【题型】解答题　【知识点】平面几何　【难度】medium
在有毒、缺氧或浓烟等危险环境开展侦查、搜救是消防救援的核心工作之一，救援人员常面临人身安全威胁，关键时刻可靠可靠——消防机器狗，它能深入室内高危区，打通室内外壁垒进行救援，搭载的远距离通讯模块，可实现远程操控与实时传图，为救援决策提供可视化信息。

图1是被困人员所处的救援横断面示意图，楼梯斜坡用$AB$表示，转台用平台$BC$表示，地面用$AD$表示。已知$BC \parallel AD$，$CD \perp AD$，垂足为$D$，$AB = 6$米，$BC = 2$米，$AD = (3\sqrt{3} + 2)$米。

(1) 求斜坡$AB$的坡比；

(2) 如图2，当机器狗爬到斜坡$AB$上点$M$处时，探测仪$P$测得被困人员头顶$G$的仰角为$15^\circ$，继续前行到点$N$处，恰好能搜集到被困人员全身的影像，此时探测仪在线段$CB$的延长线上，记作点$Q$。图2示意图中所有点均处于同一平面，$PM = QN$，$PM \perp AB$，$QN \perp AB$，垂足分别为$M$，$N$，$GC = 0.52$米，$PG = 5$米，求$MN$的长。（参考数据：$\sin15^\circ \approx 0.26$，$\cos15^\circ \approx 0.97$，$\tan15^\circ \approx 0.27$）
【解答】
【答案】(1) 斜坡$AB$的坡比为$1:\sqrt{3}$；

(2)$MN$的长$1.56$米。

【分析】本题考查了矩形的判定与性质，解直角三角形，勾股定理等知识，掌握相关知识是解题的关键。

(1) 过点$B$作$BE \perp AD$，交$AD$于点$E$，根据矩形的性质得到$DE = BC = 2$，进而得到$AE = 3\sqrt{3}$，根据勾股定理求出$BE = 3$，即可求解；

(2) 过点$P$作$PF \perp CD$交$CD$于点$F$，作$PH \perp BC$交$CB$延长线于点$H$，根据题意可知$\angle GPF = 15^\circ$，$\angle HQP = \angle QBA = \angle A$，$MN = PQ$，解直角三角形得到$GF \approx 1.3$米，进而得到$HP = 0.78$米，根据坡比得到$\angle HQP = \angle A = 30^\circ$，在$\text{Rt}\triangle QHP$中，求得$QP \approx 1.56$米，即可求解。

【详解】(1) 解：过点$B$作$BE \perp AD$，交$AD$于点$E$，如图：

$\because BC \parallel AD$，$CD \perp AD$，

$\therefore \angle ADC = \angle BCD = \angle BED = 90^\circ$。

$\therefore$ 四边形$BCDE$是矩形，

$\therefore DE = BC = 2$，

$\because AE = AD - DE$，$AD = 3\sqrt{3} + 2$，

$\therefore AE = 3\sqrt{3}$，

在$\text{Rt}\triangle ABE$中，$BE = \sqrt{AB^2 - AE^2} = \sqrt{6^2 - (3\sqrt{3})^2} = 3$，

$\therefore i_{AB} = \frac{BE}{AE} = \frac{1}{\sqrt{3}}$，

$\therefore$ 斜坡$AB$的坡比为$1:\sqrt{3}$；

(2) 解：过点$P$作$PF \perp CD$交$CD$于点$F$，作$PH \perp BC$交$CB$延长线于点$H$，如图：

根据题意可知：

$\angle GPF = 15^\circ$，$\angle HQP = \angle QBA = \angle A$，$MN = PQ$，

在$\text{Rt}\triangle GPF$中，$\sin\angle GPF = \frac{GF}{PG}$

$\therefore GF = 5 \cdot \sin15^\circ \approx 1.3$米，

$\therefore HP = CF = GF - GC = 1.3 - 0.52 = 0.78$米，

由$i_{AB} = \tan A = 1:\sqrt{3}$，

$\therefore \angle A = 30^\circ$，

$\therefore \angle HQP = \angle A = 30^\circ$，

在$\text{Rt}\triangle QHP$中，$QP = 2HP = 1.56$米，

$\therefore MN = QP = 1.56$米，

$\therefore MN$的长$1.56$米。
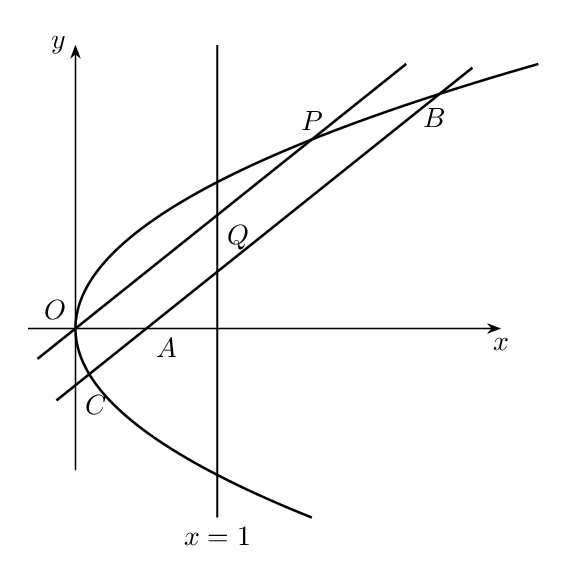
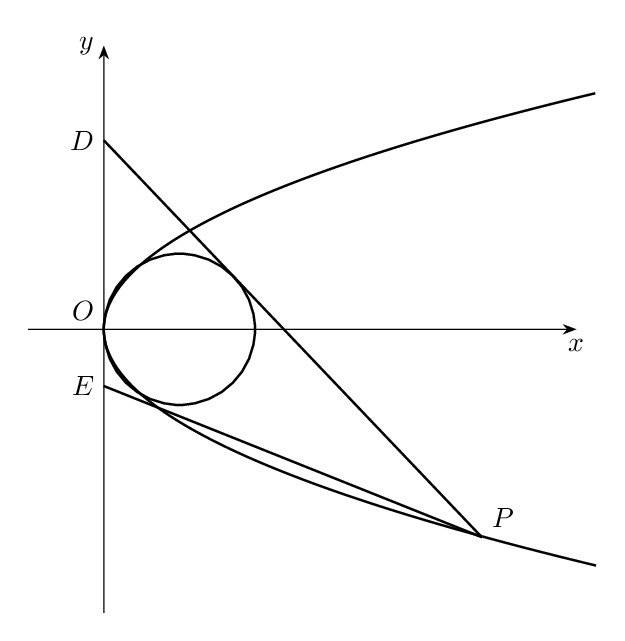